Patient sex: M
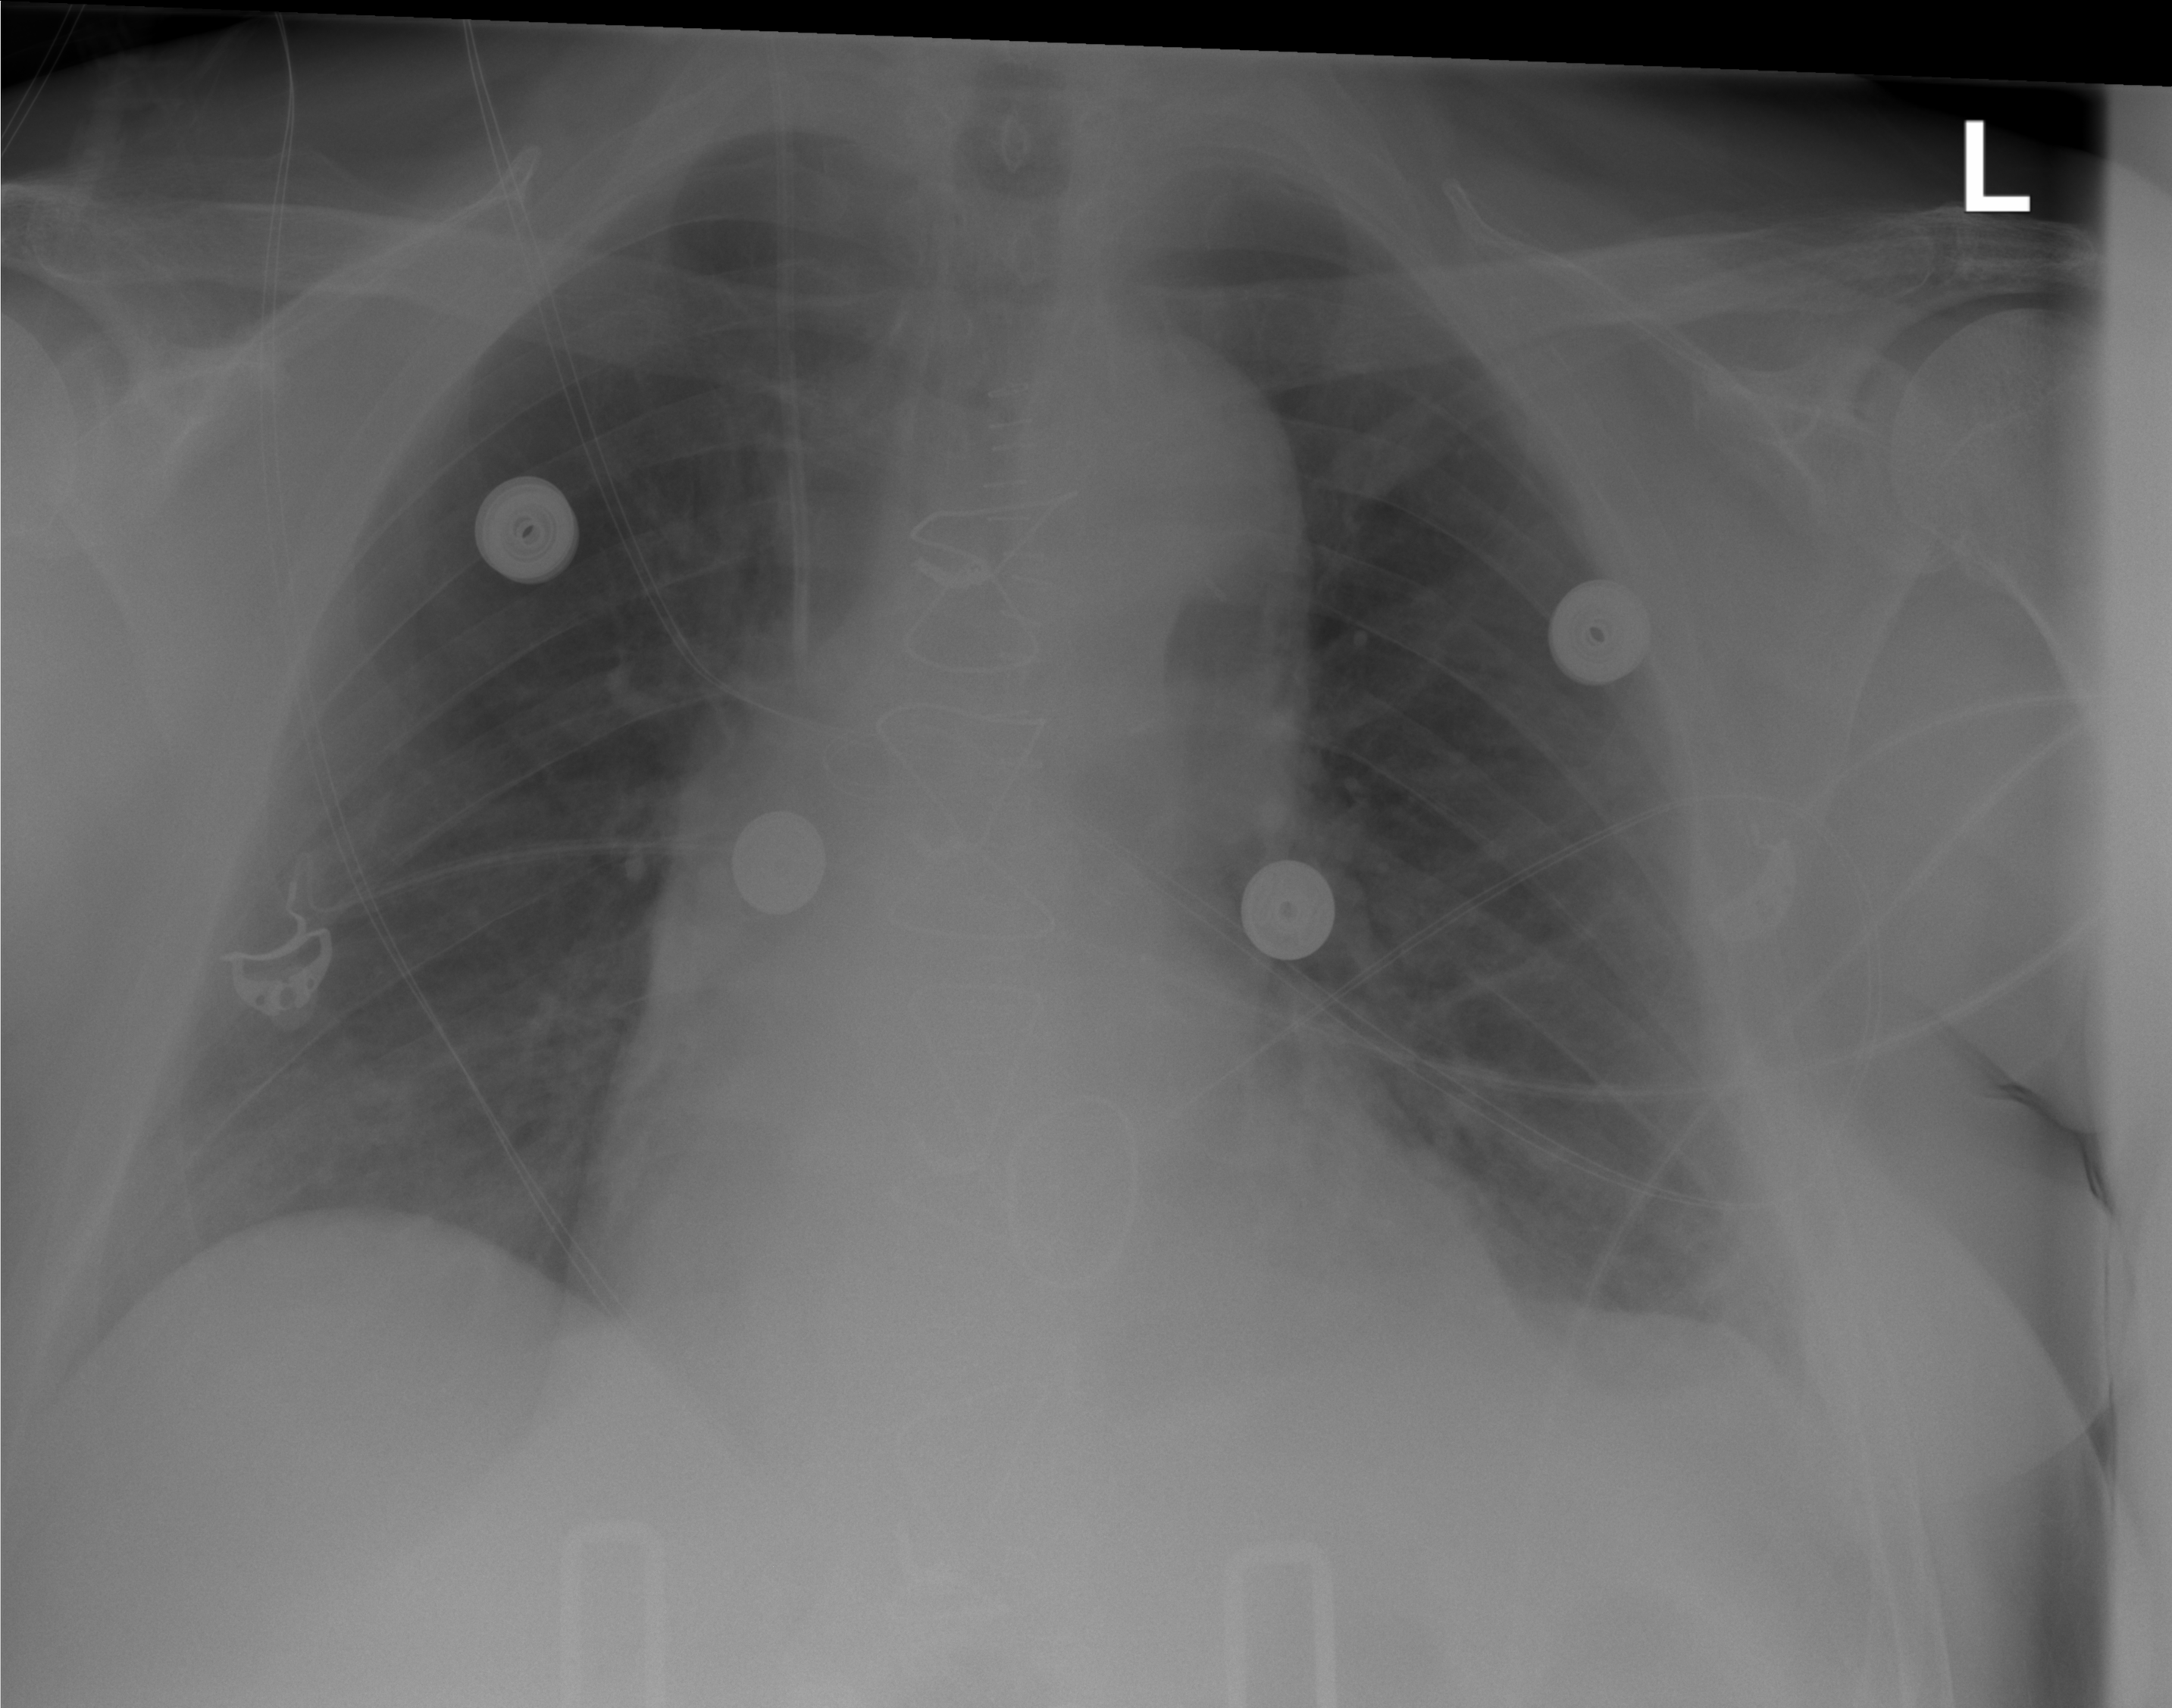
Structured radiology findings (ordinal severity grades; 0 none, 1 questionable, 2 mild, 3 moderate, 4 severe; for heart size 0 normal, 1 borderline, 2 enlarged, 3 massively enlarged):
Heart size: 1
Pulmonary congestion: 0
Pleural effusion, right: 0
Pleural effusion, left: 1
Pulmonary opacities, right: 0
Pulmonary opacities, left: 0
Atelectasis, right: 0
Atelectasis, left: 2